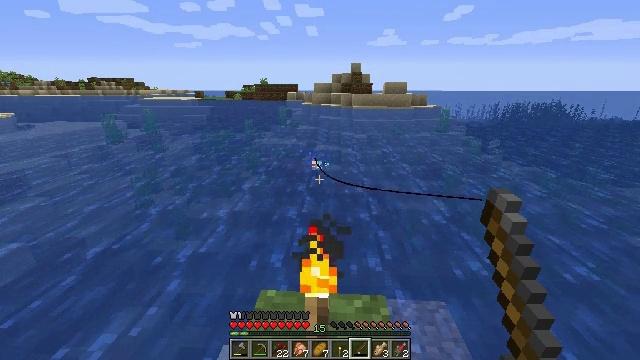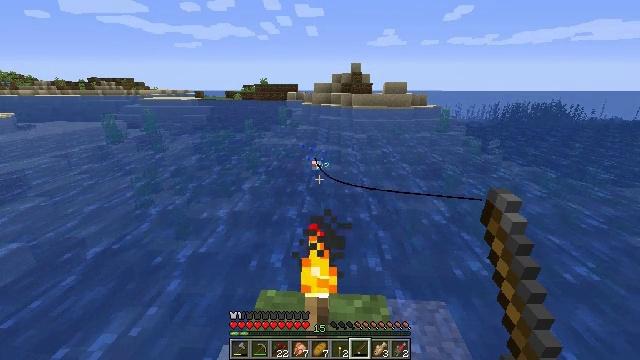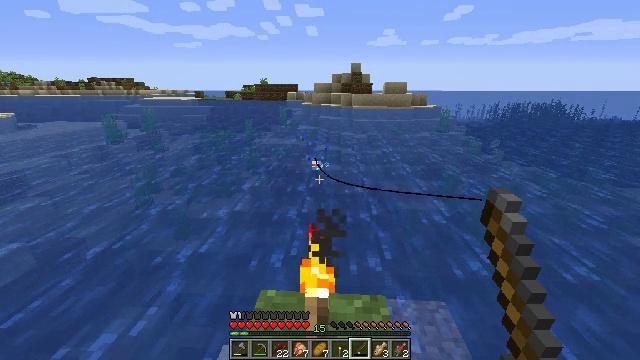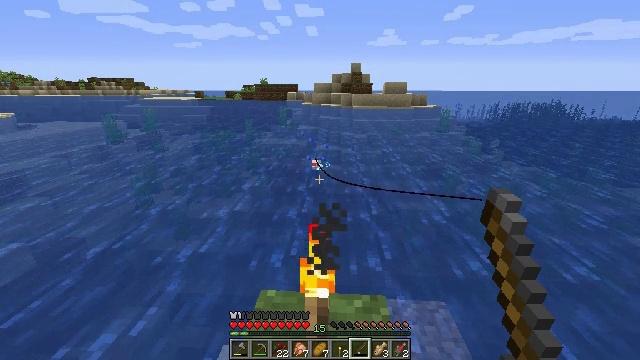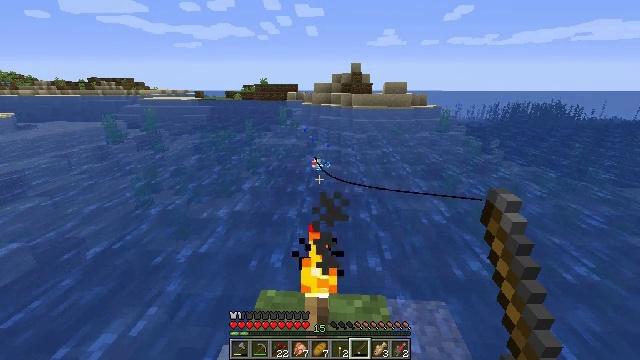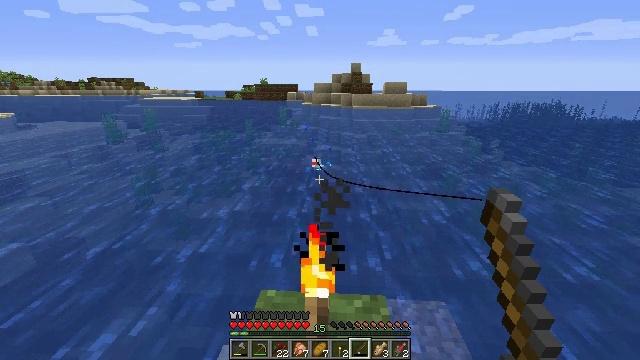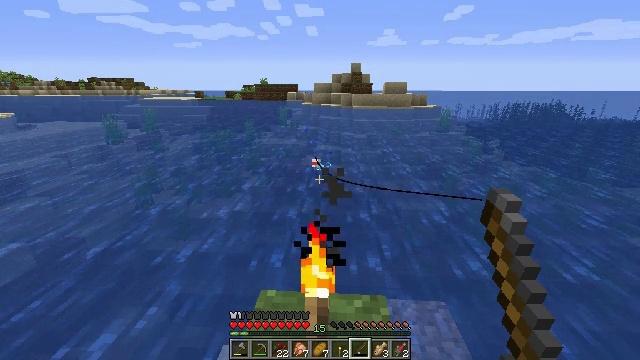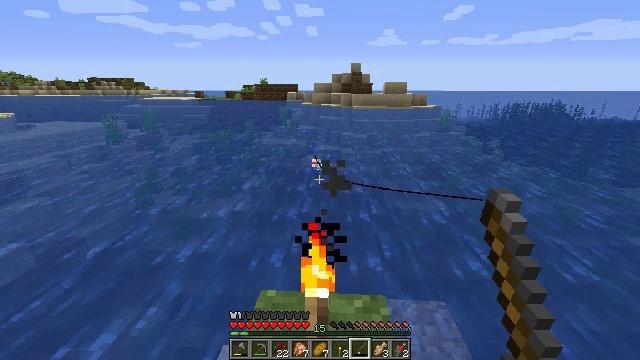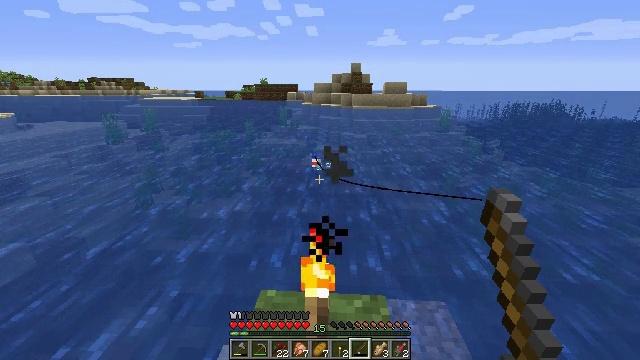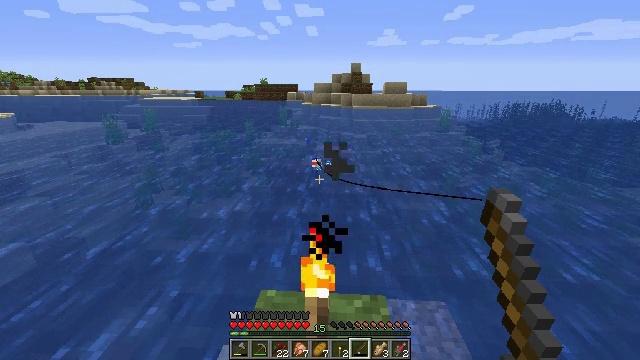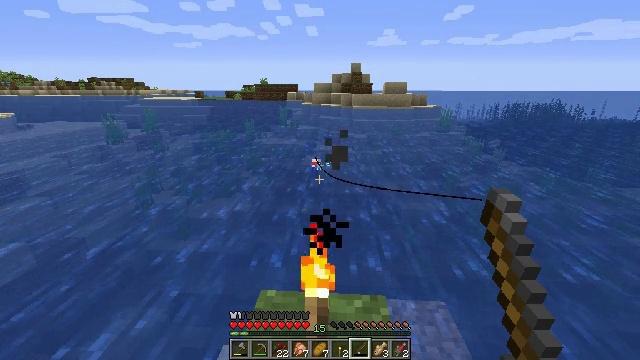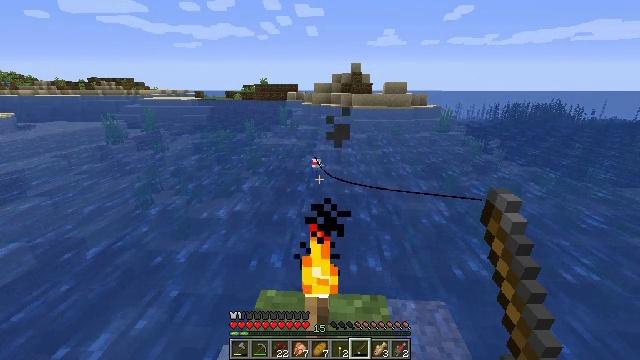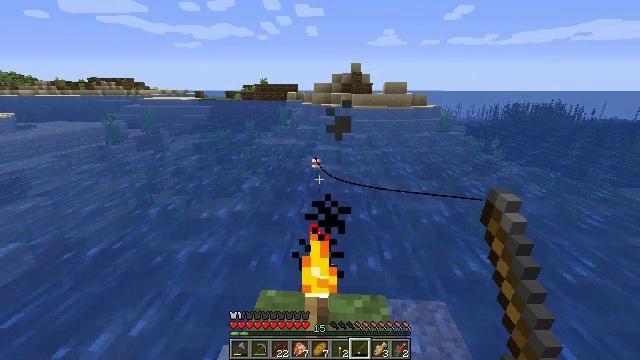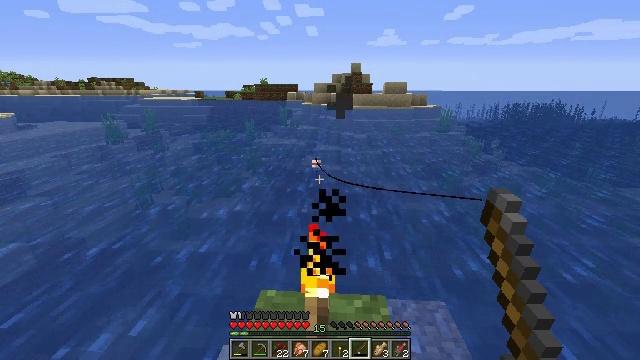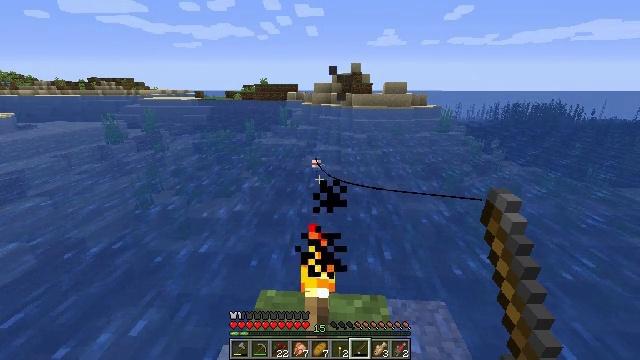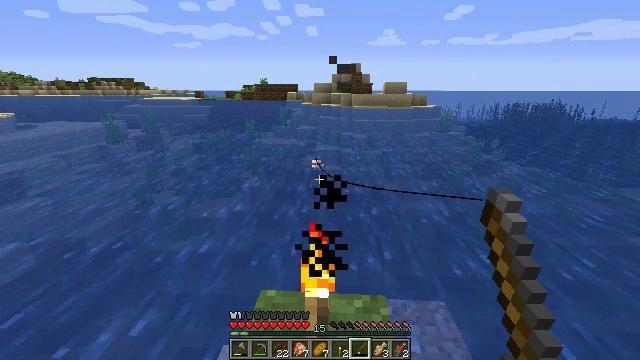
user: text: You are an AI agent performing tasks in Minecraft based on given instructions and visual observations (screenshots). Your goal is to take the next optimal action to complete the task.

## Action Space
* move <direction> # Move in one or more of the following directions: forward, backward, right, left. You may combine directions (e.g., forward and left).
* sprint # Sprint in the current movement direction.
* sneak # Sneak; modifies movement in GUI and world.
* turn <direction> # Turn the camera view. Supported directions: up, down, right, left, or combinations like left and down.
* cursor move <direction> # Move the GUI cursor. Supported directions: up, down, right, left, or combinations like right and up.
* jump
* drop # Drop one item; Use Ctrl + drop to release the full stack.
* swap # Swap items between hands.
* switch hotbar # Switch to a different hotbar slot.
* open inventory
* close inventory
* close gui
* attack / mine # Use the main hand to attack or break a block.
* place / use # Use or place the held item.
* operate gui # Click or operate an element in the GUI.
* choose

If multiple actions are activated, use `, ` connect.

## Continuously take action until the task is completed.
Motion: motion action
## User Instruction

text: Hunt a cod.
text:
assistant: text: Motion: no_op
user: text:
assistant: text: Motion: no_op
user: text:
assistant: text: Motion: no_op
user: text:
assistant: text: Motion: no_op
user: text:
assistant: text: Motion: no_op
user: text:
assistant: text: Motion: no_op
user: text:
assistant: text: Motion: no_op
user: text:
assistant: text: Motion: no_op
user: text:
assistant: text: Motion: no_op
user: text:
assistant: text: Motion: no_op
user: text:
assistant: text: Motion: no_op
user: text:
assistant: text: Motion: no_op
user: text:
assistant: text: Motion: no_op
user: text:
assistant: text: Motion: no_op
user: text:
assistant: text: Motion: no_op
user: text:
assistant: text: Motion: no_op
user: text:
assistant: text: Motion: no_op
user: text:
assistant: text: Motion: no_op
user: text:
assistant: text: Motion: no_op
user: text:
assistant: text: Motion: no_op
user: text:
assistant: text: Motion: no_op
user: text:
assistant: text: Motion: no_op
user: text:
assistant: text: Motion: no_op
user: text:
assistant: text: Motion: no_op
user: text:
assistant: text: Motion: turn right
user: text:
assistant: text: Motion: turn right
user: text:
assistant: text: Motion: no_op
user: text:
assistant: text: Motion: turn right
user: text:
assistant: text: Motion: turn left and down
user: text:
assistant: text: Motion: turn right